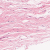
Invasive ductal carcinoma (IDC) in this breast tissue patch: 0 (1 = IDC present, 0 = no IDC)